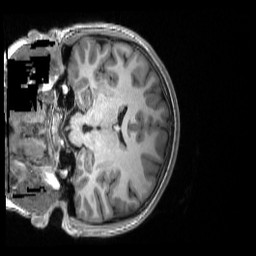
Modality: T1w
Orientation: coronal
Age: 13
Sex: female
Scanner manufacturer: siemens
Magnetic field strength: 3 T
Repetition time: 2.53 s
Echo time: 0.00169 s